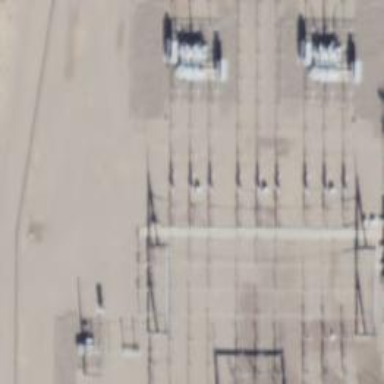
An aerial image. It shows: Switch for power supply.